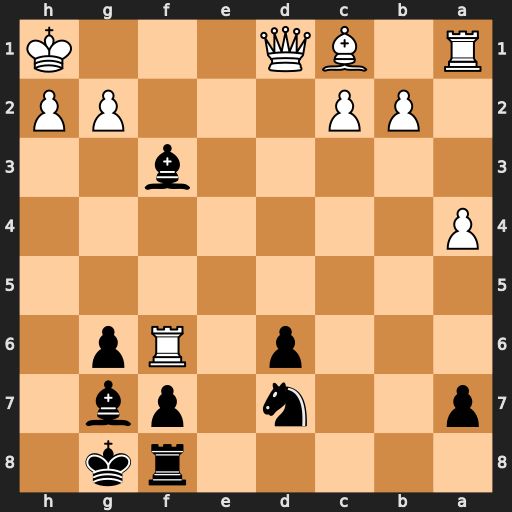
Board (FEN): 5rk1/p2n1pb1/3p1Rp1/8/P7/5b2/1PP3PP/R1BQ3K
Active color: b
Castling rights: -
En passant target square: -
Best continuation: Bxd1 Rxd6 Bg4